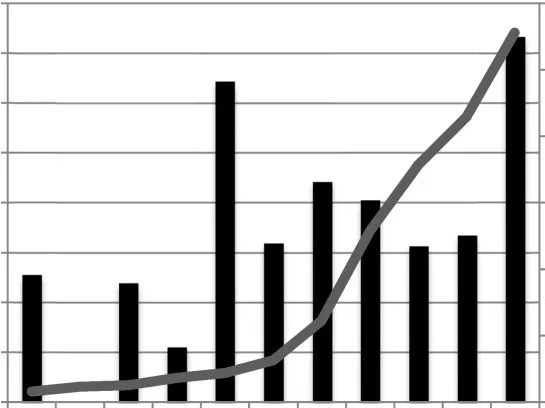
Temporal patterns in the recording of medicinal data in herbaria. The graph shows the total number of herbarium specimens collected in each period and now deposited in the herbaria surveyed (line) and the proportion of those specimens with any associated information indicating whether or how the plant is used medicinal (bars).
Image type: chart (chart)